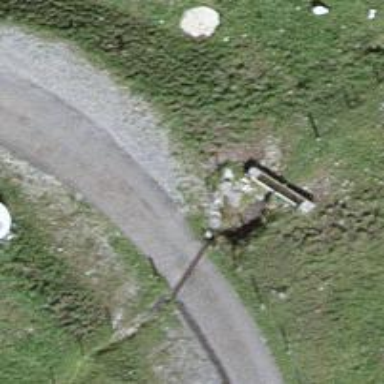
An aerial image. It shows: Culvert tunnel.